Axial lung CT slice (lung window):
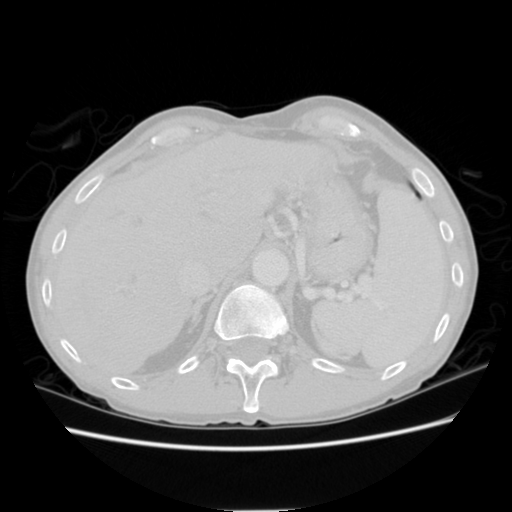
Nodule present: no